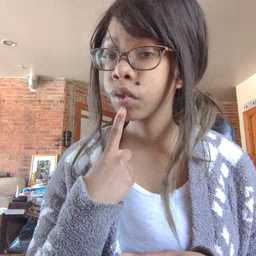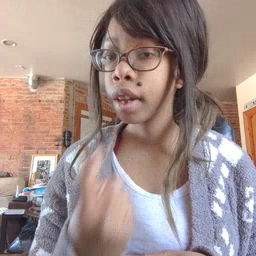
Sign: red